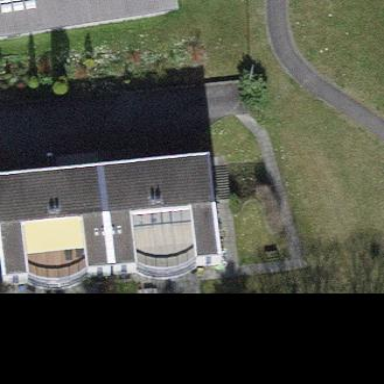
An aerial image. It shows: Semi-detached house with gabled roof.